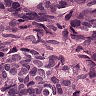
Metastatic tissue present: yes